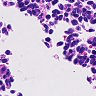
Metastatic tissue present: no